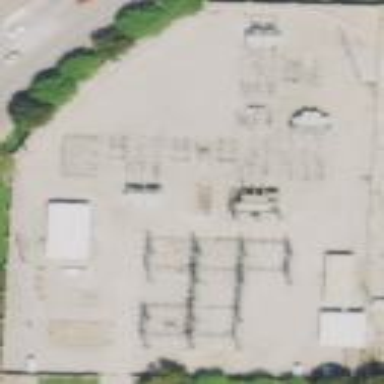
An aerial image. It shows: Substation surrounded by fence.